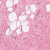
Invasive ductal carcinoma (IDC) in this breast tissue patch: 0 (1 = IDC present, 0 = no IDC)